Aerial crown-view tile of a tropical tree (Barro Colorado Island, Panama), acquired 20250512:
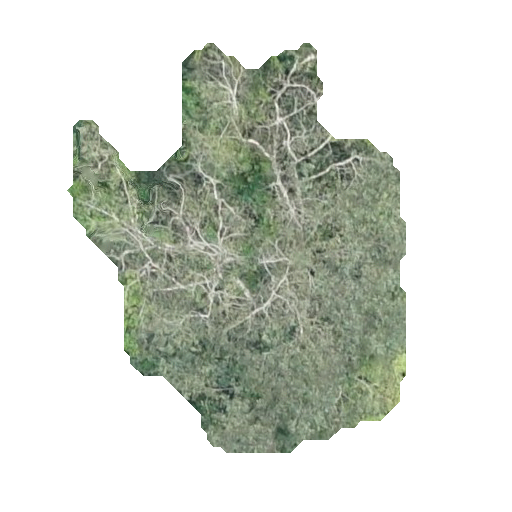
Species: Luehea seemannii
GBIF accepted scientific name: Luehea seemannii
Crown area: 136.228 m²